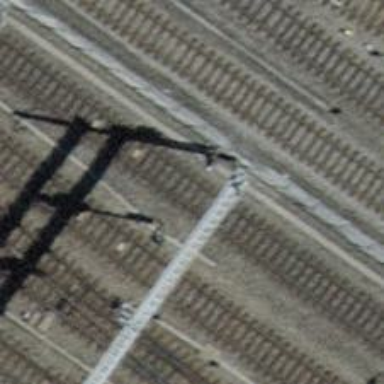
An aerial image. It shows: Railway signal.